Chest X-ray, PA view. Patient: 65 years old, sex M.
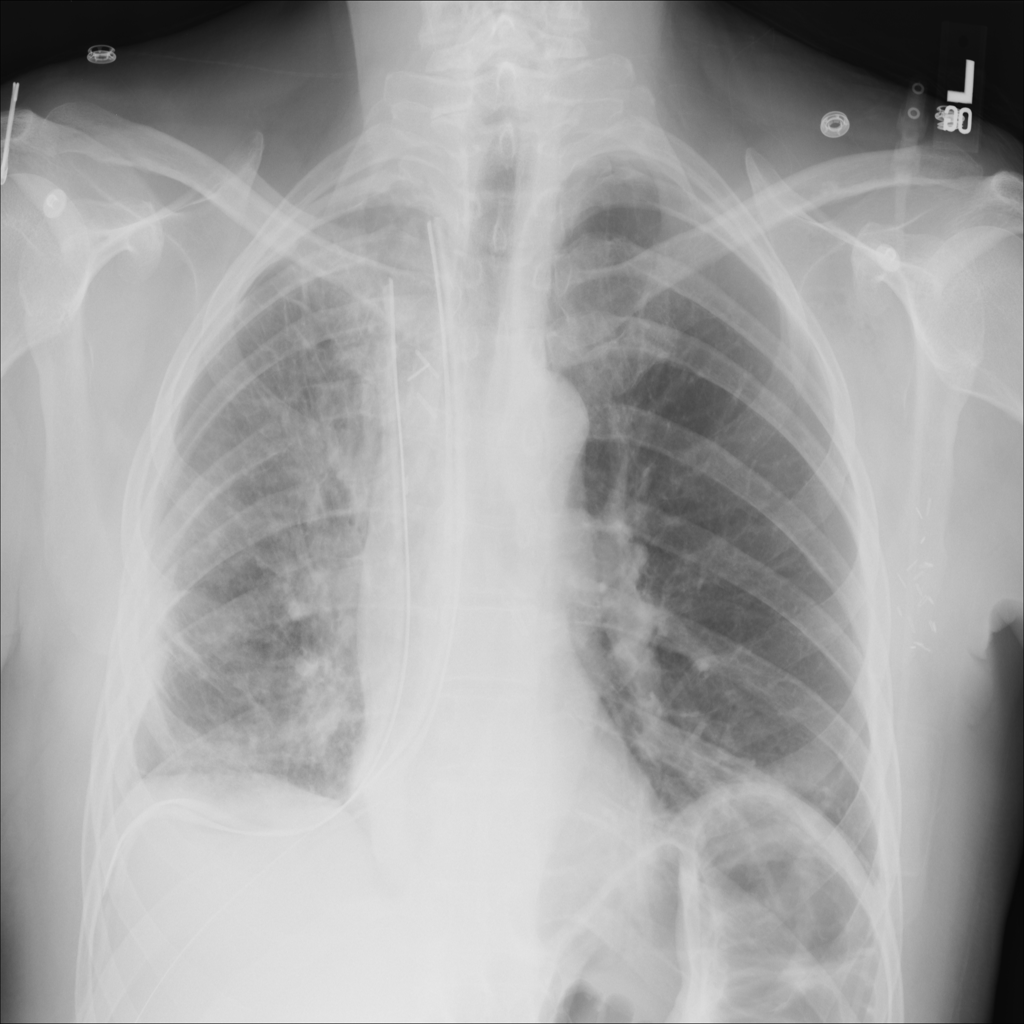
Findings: Atelectasis